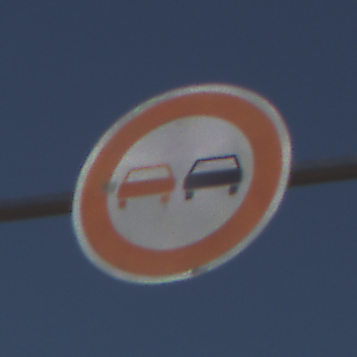
Verkehrszeichen: Ueberholverbot
Umgebung: Outdoor, Nature
Tageszeit: Midday
Wetter: PartlyCloudy
Licht: Natural
Jahreszeit: NotSpecified
Kontrast: HighContrast